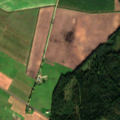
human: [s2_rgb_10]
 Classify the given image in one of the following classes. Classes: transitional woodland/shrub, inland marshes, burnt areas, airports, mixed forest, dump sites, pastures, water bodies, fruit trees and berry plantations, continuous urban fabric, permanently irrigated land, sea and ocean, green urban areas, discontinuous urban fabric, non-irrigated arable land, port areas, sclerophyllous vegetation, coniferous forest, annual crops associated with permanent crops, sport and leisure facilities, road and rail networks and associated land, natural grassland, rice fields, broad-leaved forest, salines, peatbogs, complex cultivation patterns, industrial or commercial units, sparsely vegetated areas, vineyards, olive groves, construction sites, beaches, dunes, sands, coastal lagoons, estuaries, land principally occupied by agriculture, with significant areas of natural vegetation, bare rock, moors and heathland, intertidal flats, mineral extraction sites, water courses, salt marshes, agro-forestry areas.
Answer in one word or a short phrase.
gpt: non-irrigated arable land, complex cultivation patterns, broad-leaved forest, mixed forest